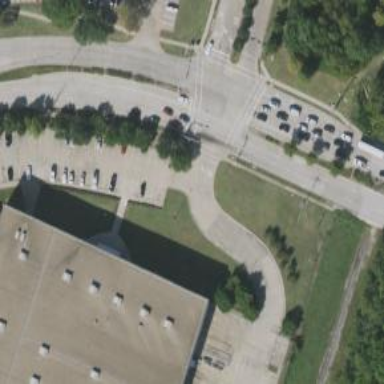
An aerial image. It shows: Secondary road with separate sidewalks.